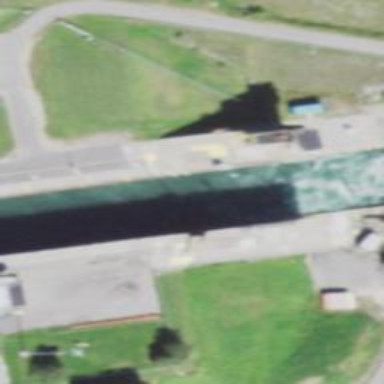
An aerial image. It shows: Lock gate on waterway.